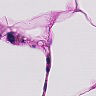
Metastatic tissue present: no